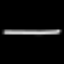
Label: line